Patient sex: M
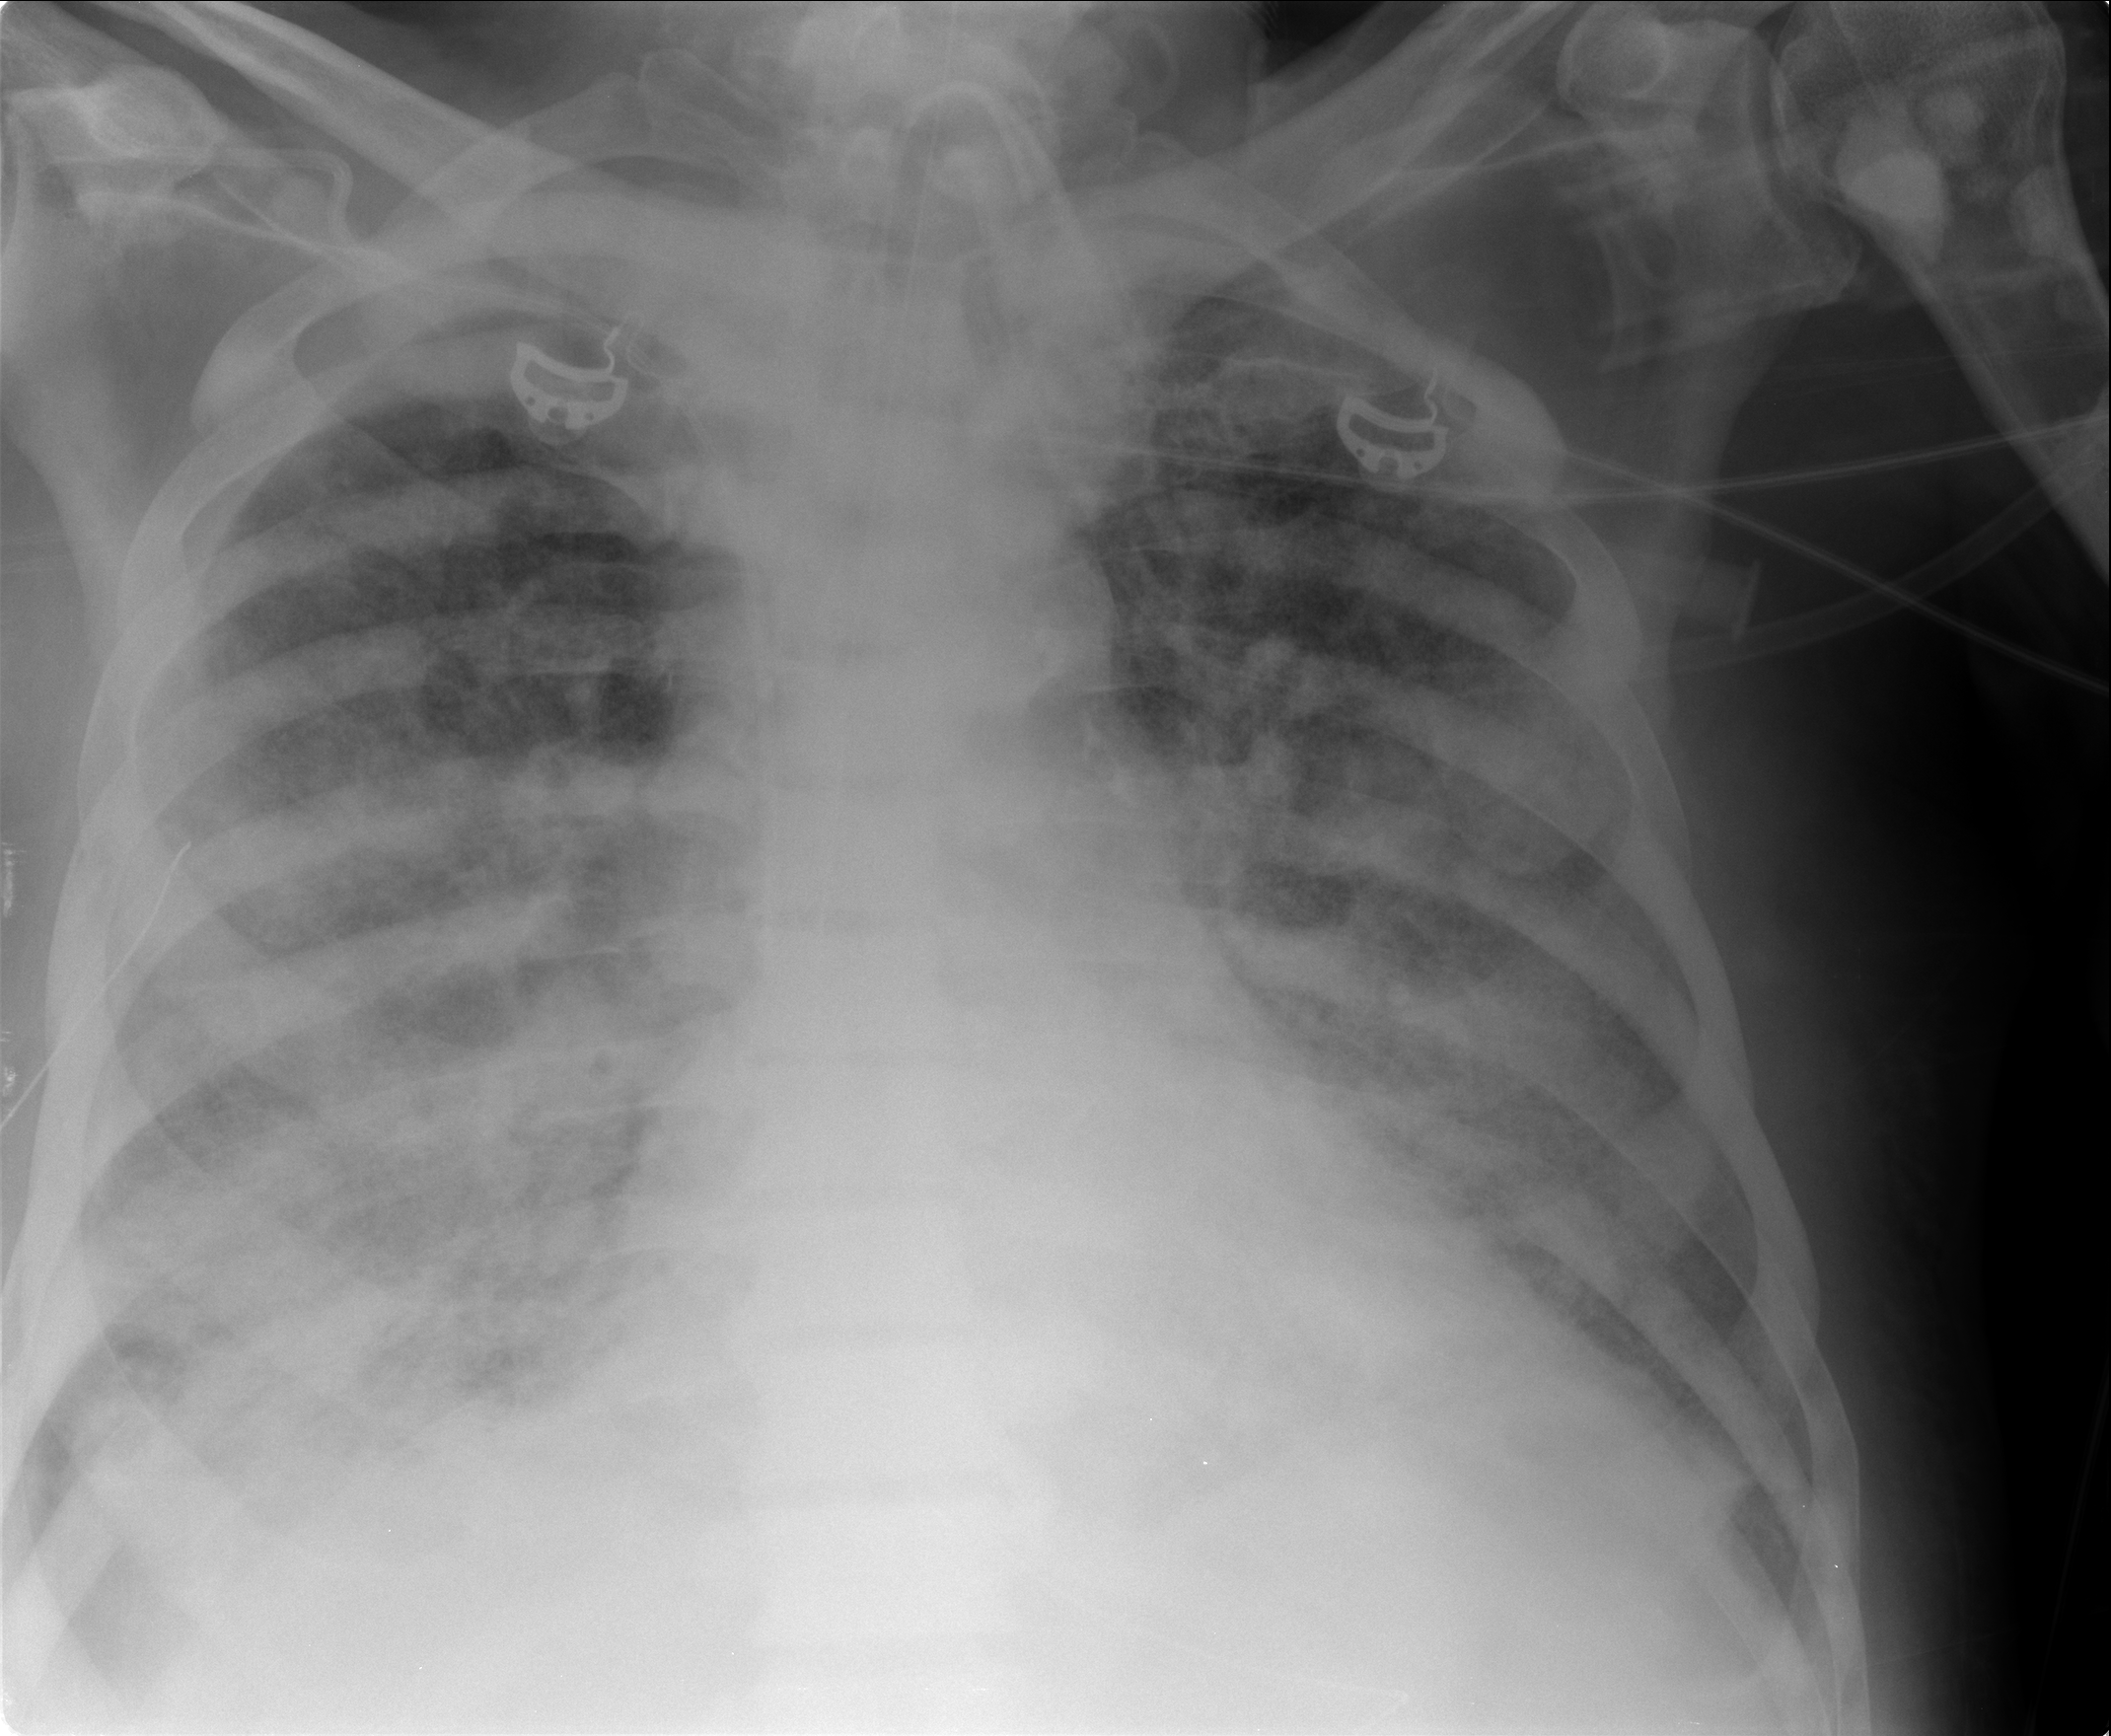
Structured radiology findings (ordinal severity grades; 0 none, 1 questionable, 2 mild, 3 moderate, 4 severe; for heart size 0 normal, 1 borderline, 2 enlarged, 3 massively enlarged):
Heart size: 0
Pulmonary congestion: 2
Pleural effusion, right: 2
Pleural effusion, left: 2
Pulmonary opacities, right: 4
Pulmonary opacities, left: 4
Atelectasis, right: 2
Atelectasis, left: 2